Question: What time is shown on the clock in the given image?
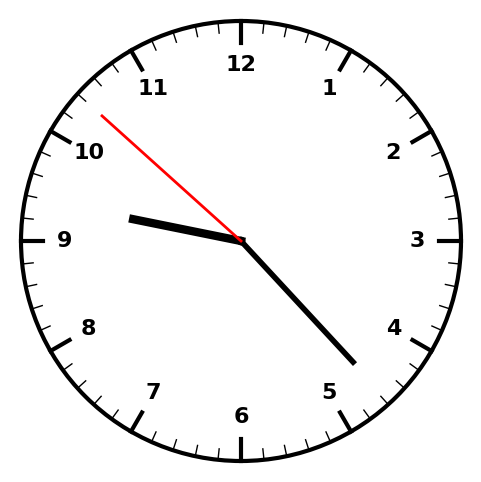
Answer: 09:22:52